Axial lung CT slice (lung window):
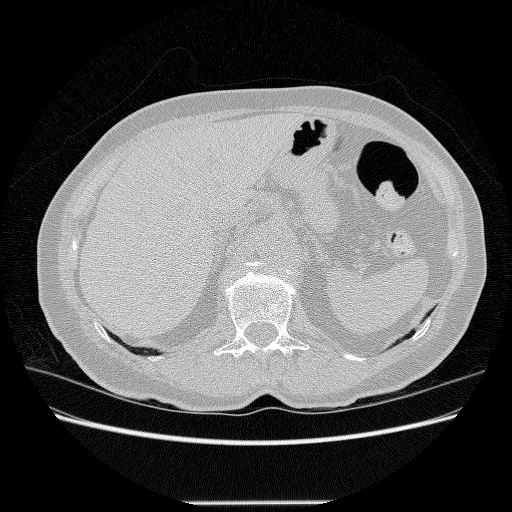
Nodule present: no